Question: I've been looking for interactive chart library for iOS but it seems like there's not so many options out there. I've tried CorePlot and two other commercial library but even though the licensing were very expensive they're not quite what I'm looking for or close to some of the charts found in <URL> or Roambi app like the on below ...

Then I found an article about Adobe Flex with a few <URL> and import the library into Xcode?
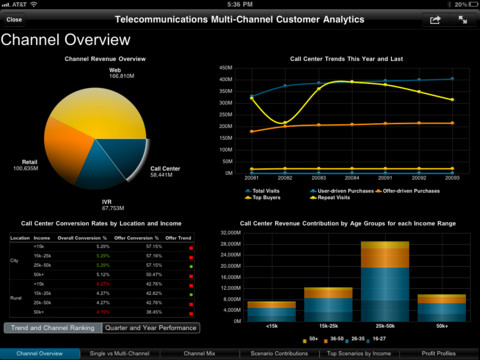
Answer: It's possible to create applications with Flex/Flash for iOS using AIR. And there is also a great opportunity exists to import native iOS libraries created with Xcode to the Flex (find some samples <URL>. So you just need to look for appropriate charts functionality implemented with flex/flash and try to launch it under the iOS to see whether you'll be satisfied with performance or not.